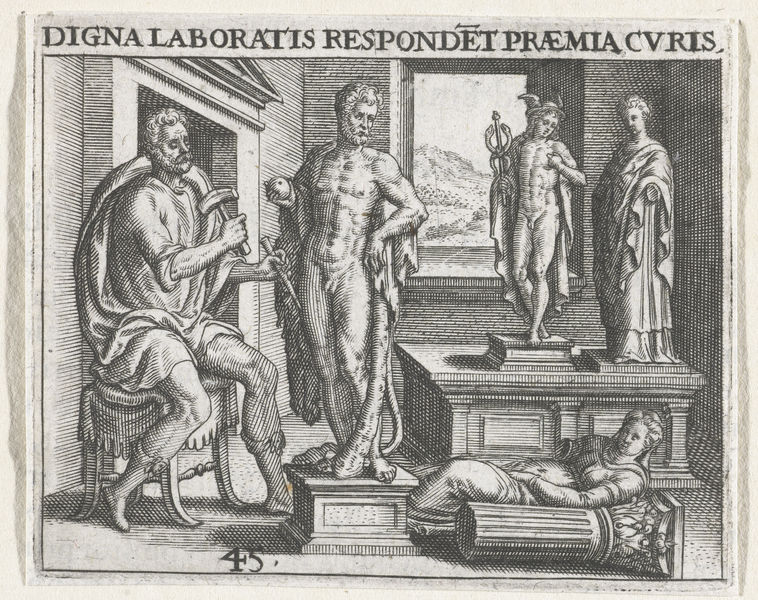
Titel: Beeldhouwer werkt aan een beeld van Hercules
Künstler: Theodor de Bry
Standort: Amsterdam
Institution: Rijksmuseum
Schlagwörter: berg, nackt, schatten, landschaft, fenster, frau, säule, tür, sockel, figur, statue, apfel, schrift, atelier, podest, druck, radierung, künstler, skulpturen, werkstatt, hermes, bildhauer, säulenstumpf, latein, ild, 45, mann bild, schrifst